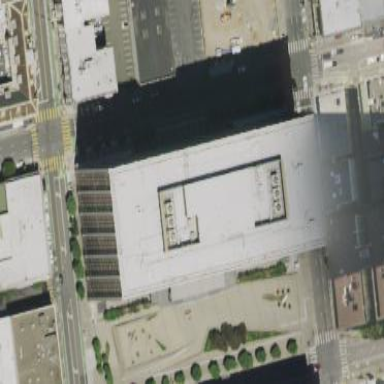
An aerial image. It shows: Flat-roofed office building serving as courthouse.